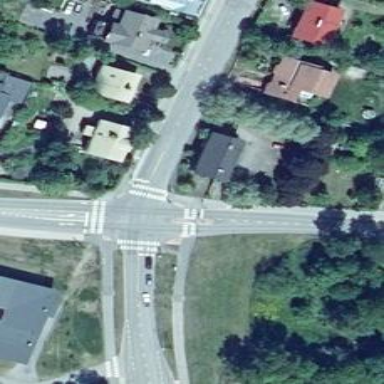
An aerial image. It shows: Asphalt cycleway with crossing.